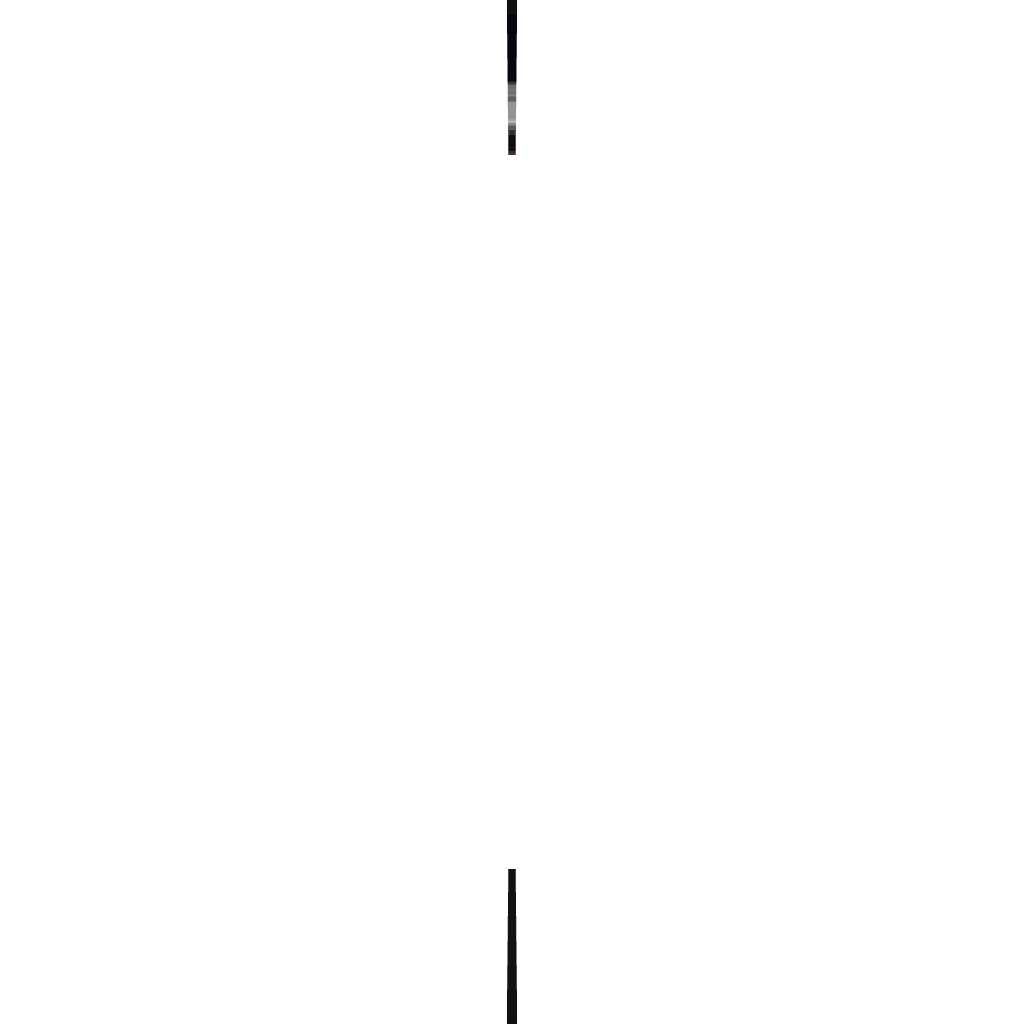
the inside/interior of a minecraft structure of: Severus Snape from Harry Potter